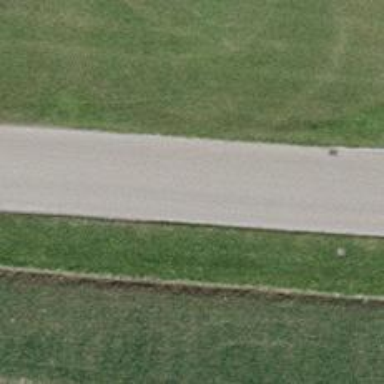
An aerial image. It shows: Smoothly paved residential road.